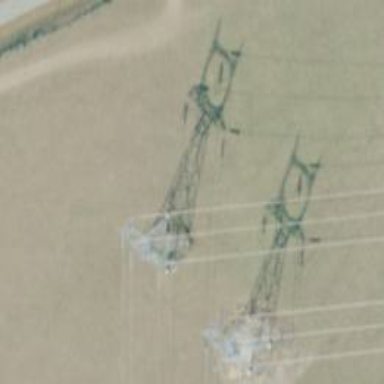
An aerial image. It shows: Lattice structure tower.